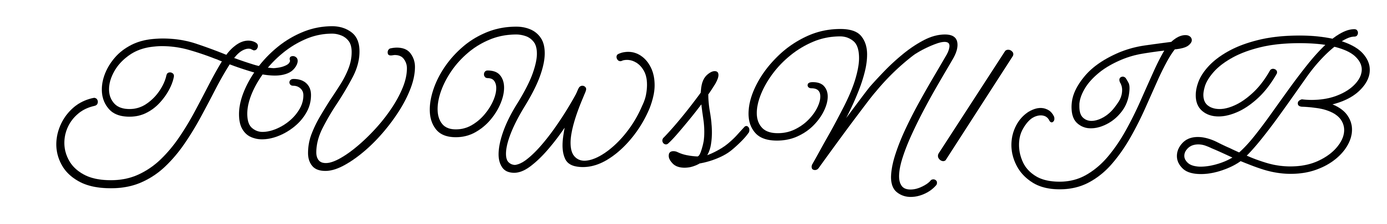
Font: MeowScript-Regular